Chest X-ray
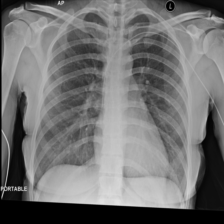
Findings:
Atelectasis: negative
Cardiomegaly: negative
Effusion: negative
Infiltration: negative
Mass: negative
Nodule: negative
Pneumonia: negative
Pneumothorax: negative
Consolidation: negative
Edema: negative
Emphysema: negative
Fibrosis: negative
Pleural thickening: negative
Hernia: negative